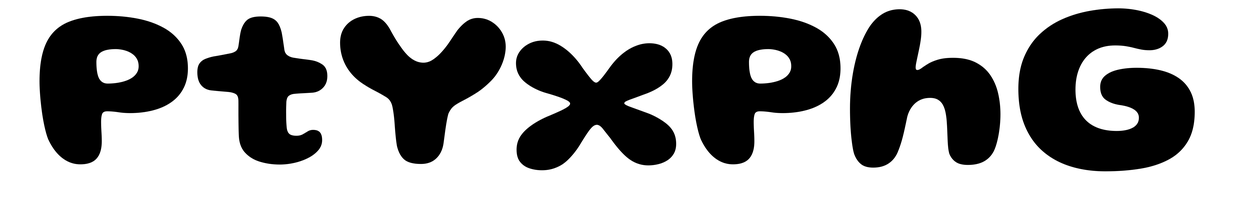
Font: Gluten_Bold